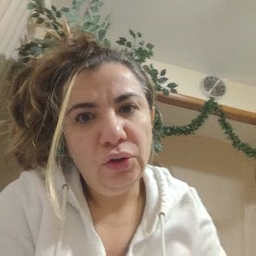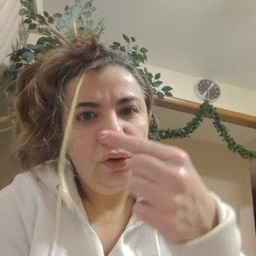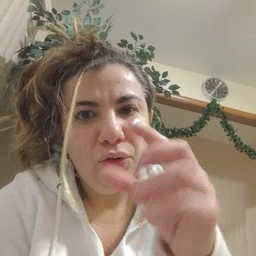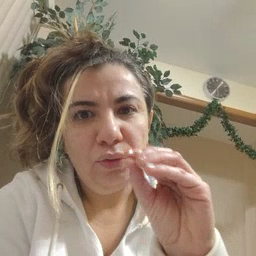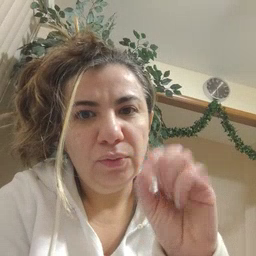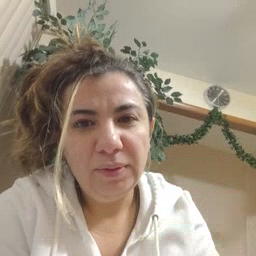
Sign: goose